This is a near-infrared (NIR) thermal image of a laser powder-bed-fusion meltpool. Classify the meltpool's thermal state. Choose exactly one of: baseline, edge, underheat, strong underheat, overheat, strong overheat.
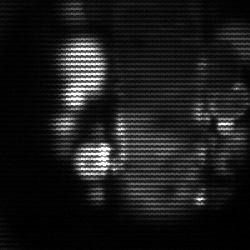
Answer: strong underheat